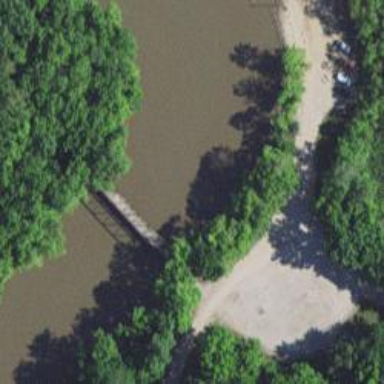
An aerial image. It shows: Bridge with bridge supports.